Question: I have a 'grid' ('JTable') that looks like 'MS Excel''s grid. I want to allow the user to resize rows and columns. For the columns I simply used this :
'''
grid.getTableHeader().setResizingAllowed(true);
'''
And for the rows I took the 'TableRowResizer' class from <URL> and which I'm using like this :
'''
new TableRowResizer(grid);
'''
This works fine. However, I've one problem : when resizing a row the row header is not resized too.

Here's how I made the row headers :
'''
AbstractListModel lm = null;
lm = new TableListModel(grid);
final JList list = new JList(lm);
list.setFixedCellWidth(60);
list.setFixedCellHeight(grid.getRowHeight());
list.setCellRenderer(new TableRowHeaderRenderer(grid));
list.setBackground(grid.getTableHeader().getBackground());
scrollPane.setRowHeaderView(list);
'''
Here's the 'TableRowHeaderRenderer' class :
'''
class TableRowHeaderRenderer extends JLabel implements ListCellRenderer {
private JTable table;
public TableRowHeaderRenderer(JTable table)
{
this.table = table;
JTableHeader header = table.getTableHeader();
setOpaque(true);
setBorder(BorderFactory.createEtchedBorder());
setHorizontalAlignment(CENTER);
setForeground(header.getForeground());
setBackground(header.getBackground());
setFont(header.getFont());
}
public Component getListCellRendererComponent(JList list,
Object value, int index, boolean isSelected, boolean cellHasFocus)
{
Color bg = UIManager.getColor("TableHeader.background");
int selectedrow = table.getSelectedRow();
if (selectedrow==index) bg = new Color(107, 142, 35);
setBackground(bg);
setText("" + Grid.getRowName(index));
return this;
}
}
'''
And this is the 'TableListModel'class :
'''
class TableListModel extends AbstractListModel{
private JTable mytable;
public TableListModel(JTable table) {
super();
mytable = table;
}
public int getSize() {
return mytable.getRowCount();
}
public Object getElementAt(int index) {
return "" + index;
}
}
'''
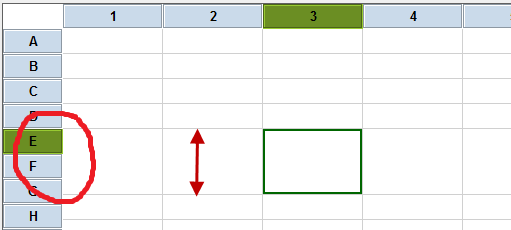
Answer: Check out the <URL> to render the row numbers. Therefore you can keep the row heights in sync with the main table.
However, I can't get the row header to repaint automatically when the row height of the main table is changed since no event is fired when an individual row height is changed. So you will also need to modify the resizing code to look something like:
'''
table.setRowHeight(resizingRow, newHeight);
JScrollPane scrollPane = (JScrollPane)SwingUtilities.getAncestorOfClass(JScrollPane.class, table);
scrollPane.getRowHeader().repaint();
'''